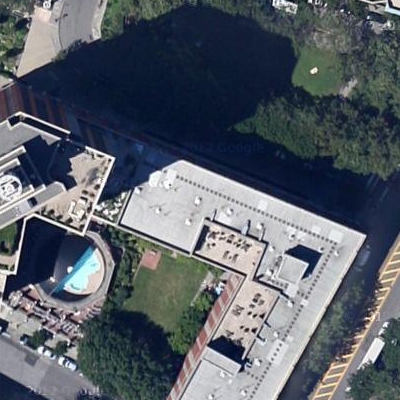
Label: Industry